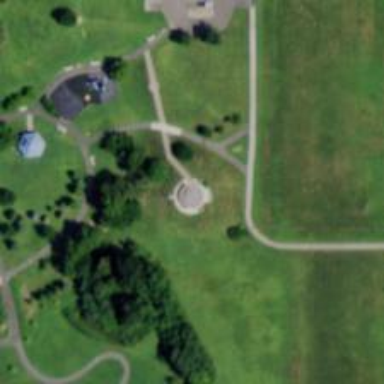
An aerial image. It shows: Historical site featuring war memorial.